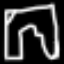
Label: pants